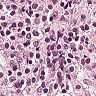
Metastatic tissue present: no